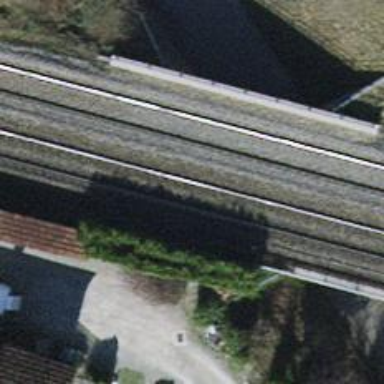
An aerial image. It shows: Bridge over railway with electrified contact lines.